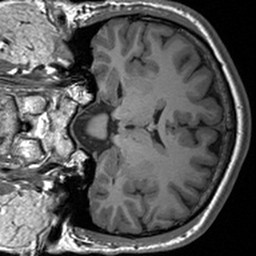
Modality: T1w
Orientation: coronal
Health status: healthy
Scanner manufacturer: siemens
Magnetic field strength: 3 T
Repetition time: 1.9 s
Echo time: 0.00227 s